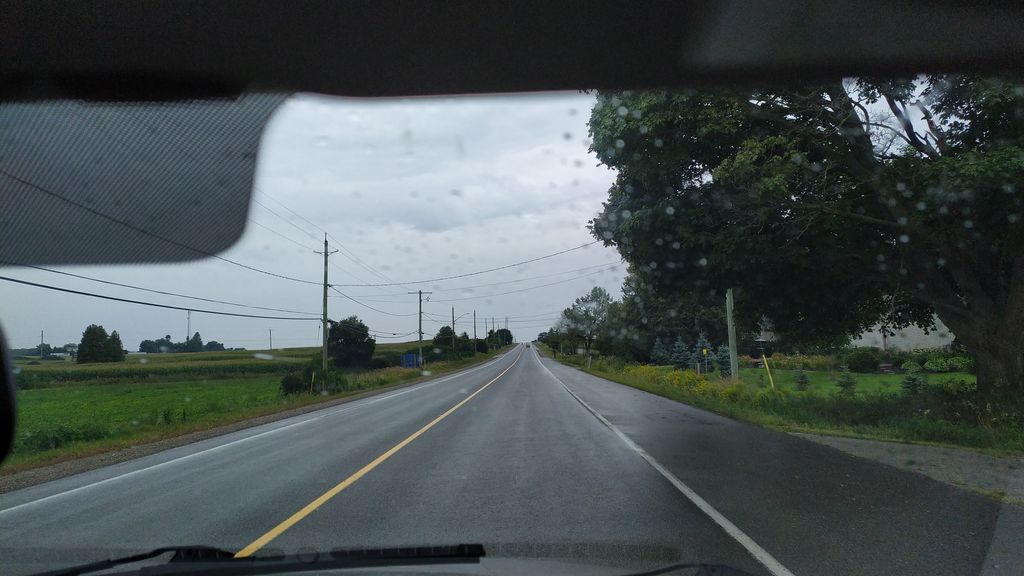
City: kitchener-waterloo